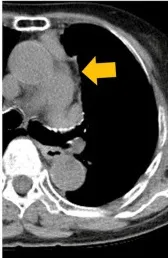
Chest CT scan.28 months after radiotherapy Yellow arrows indicate the target lesion.
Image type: radiology (ct)